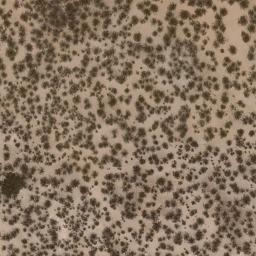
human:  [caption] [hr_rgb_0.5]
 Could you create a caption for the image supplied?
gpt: Lots of plants scattered on the ground. .

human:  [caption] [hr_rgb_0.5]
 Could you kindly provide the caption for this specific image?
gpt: This is a chaparral .

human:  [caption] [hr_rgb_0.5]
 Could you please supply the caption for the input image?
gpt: There are some grey plants scattered on the ground .

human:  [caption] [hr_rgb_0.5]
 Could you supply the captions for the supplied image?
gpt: Lots of plants scattered in the loess ground. .

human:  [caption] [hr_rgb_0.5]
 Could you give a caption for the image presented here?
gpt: Some grey plants are scattered in the loess ground .